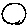
Label: circle